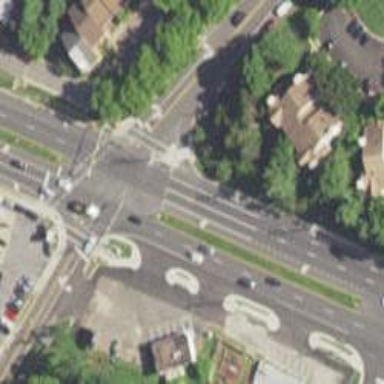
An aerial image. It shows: Asphalt road with primary link designation.